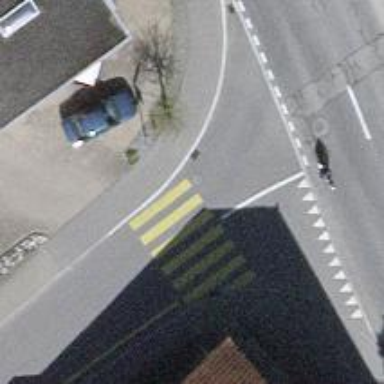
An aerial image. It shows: Uncontrolled zebra crossing with zebra markings.